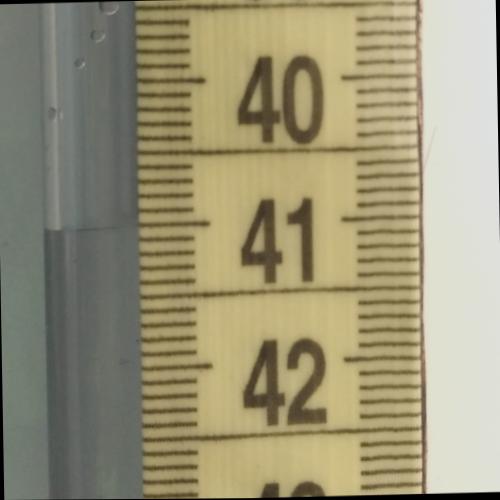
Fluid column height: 41.0 cm